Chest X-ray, PA view. Patient: 52 years old, sex M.
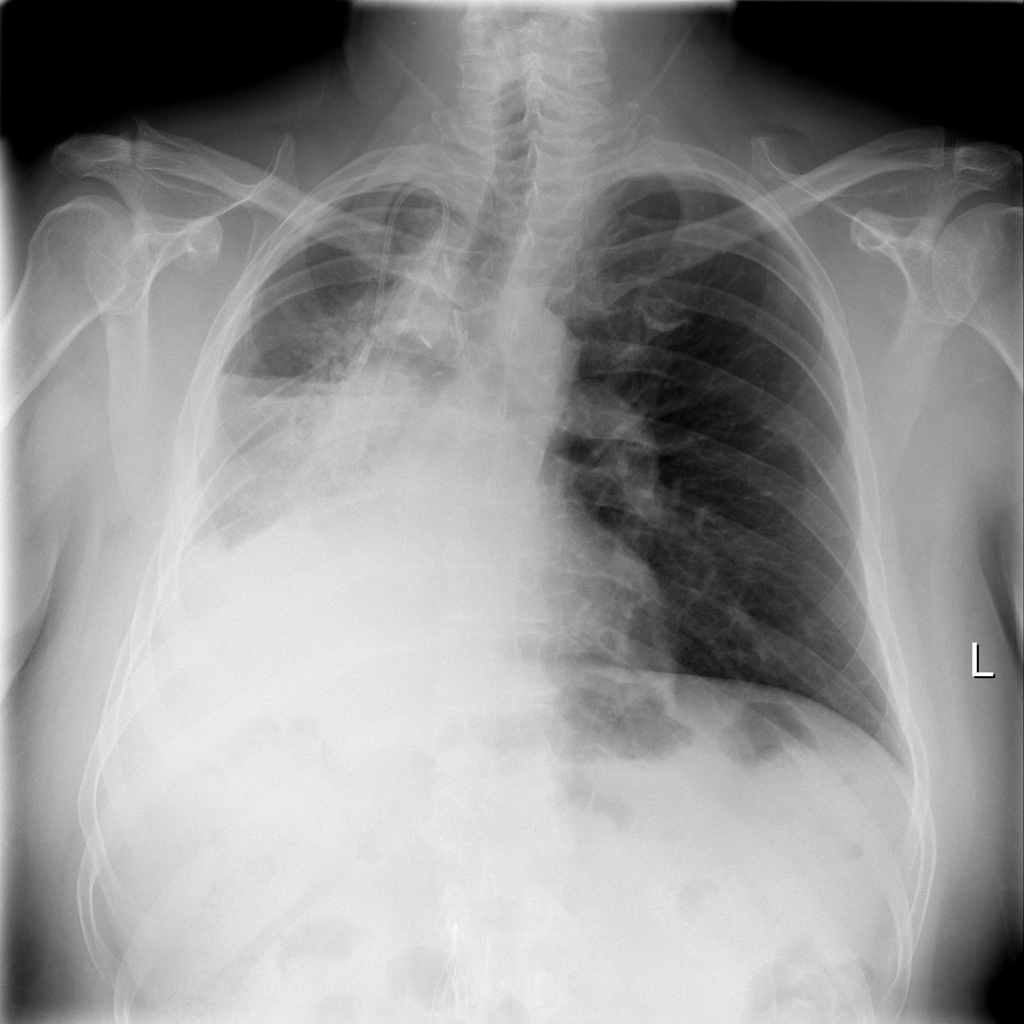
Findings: Effusion